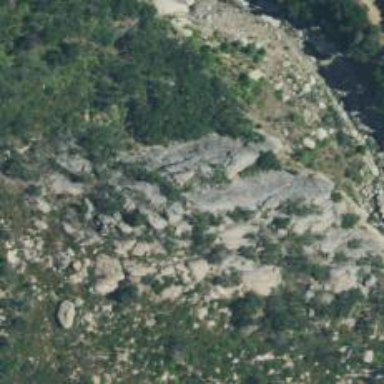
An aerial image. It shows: Natural cliff.